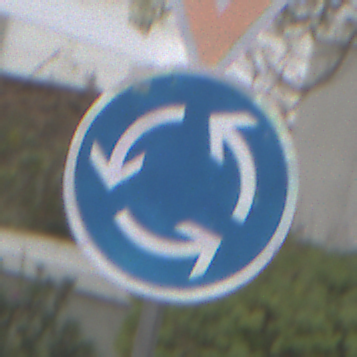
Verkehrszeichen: Kreisverkehr
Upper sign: VorfahrtGewaehren
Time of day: Midday
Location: Outdoor (Urban)
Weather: Overcast
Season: NotSpecified
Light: Natural